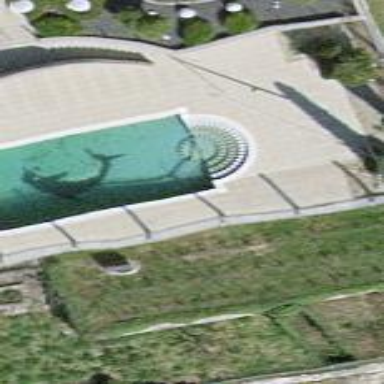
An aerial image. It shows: Swimming pool located in leisure land.